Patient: sex F, age 33
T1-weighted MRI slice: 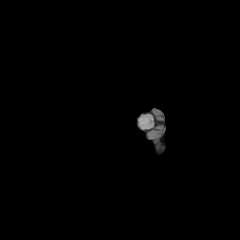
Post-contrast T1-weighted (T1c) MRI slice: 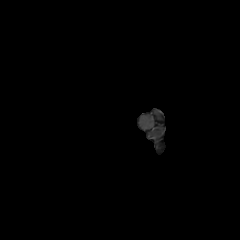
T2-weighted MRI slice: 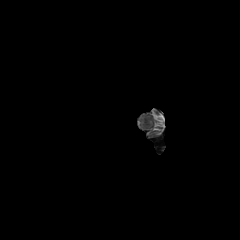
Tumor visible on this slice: no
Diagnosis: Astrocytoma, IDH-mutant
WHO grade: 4